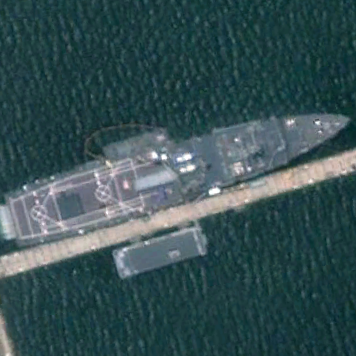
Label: combat